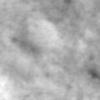
Label: no_change